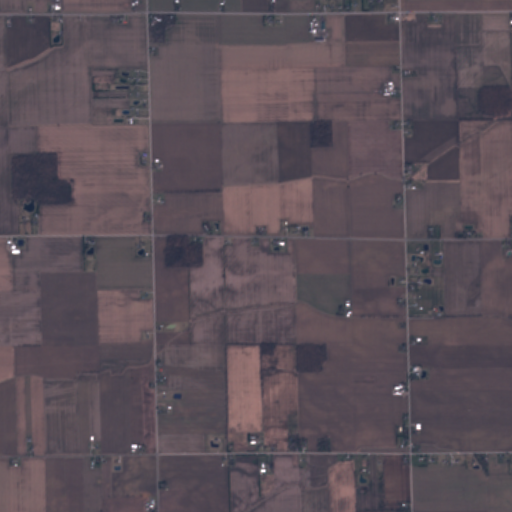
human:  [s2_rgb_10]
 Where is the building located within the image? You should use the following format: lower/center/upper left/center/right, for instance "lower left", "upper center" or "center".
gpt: The building is located in the upper left of the image.
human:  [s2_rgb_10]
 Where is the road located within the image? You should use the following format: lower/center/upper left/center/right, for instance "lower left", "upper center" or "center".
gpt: There is no road in the image.